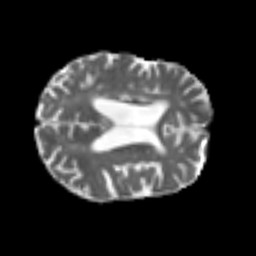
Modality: T2w
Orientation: axial
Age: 77
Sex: male
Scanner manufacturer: siemens
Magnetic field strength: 3 T
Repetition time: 4.999 s
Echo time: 0.07946 s